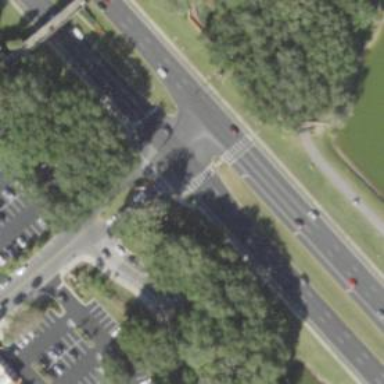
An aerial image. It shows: Uncontrolled crossing along footway.